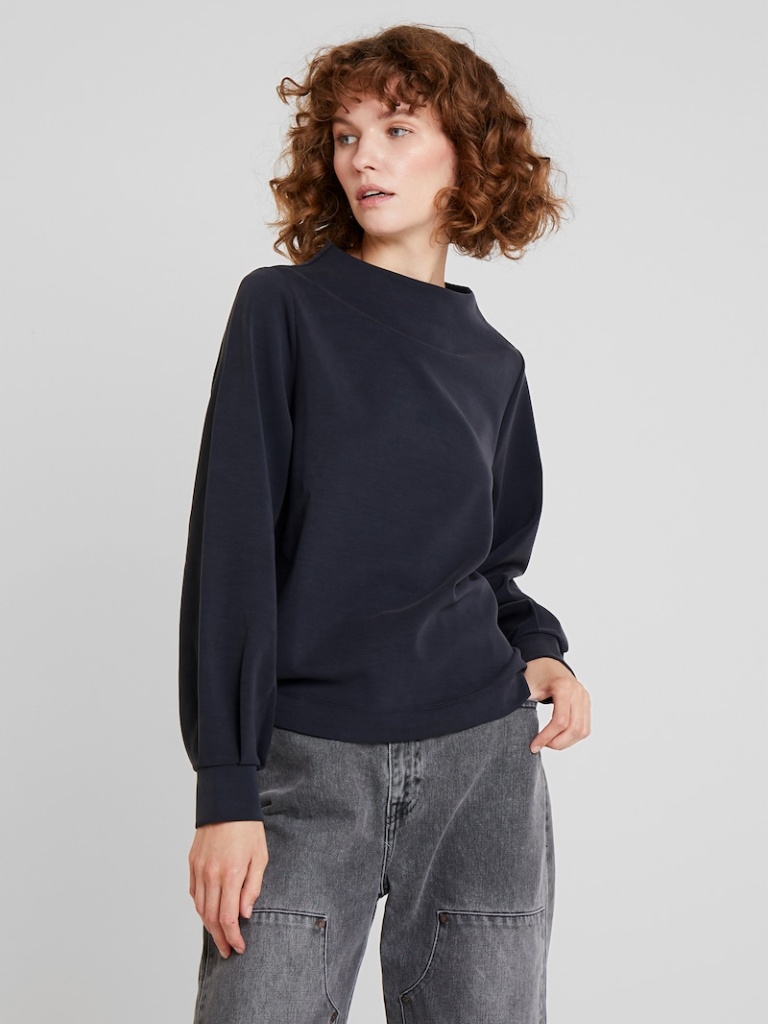
cotton relaxed a long-sleeved with the sleeves down hip length Untucked mock sweater